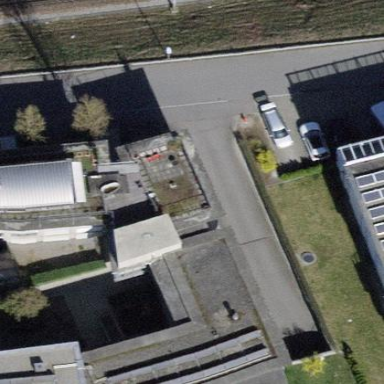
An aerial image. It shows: Building with flat roof.